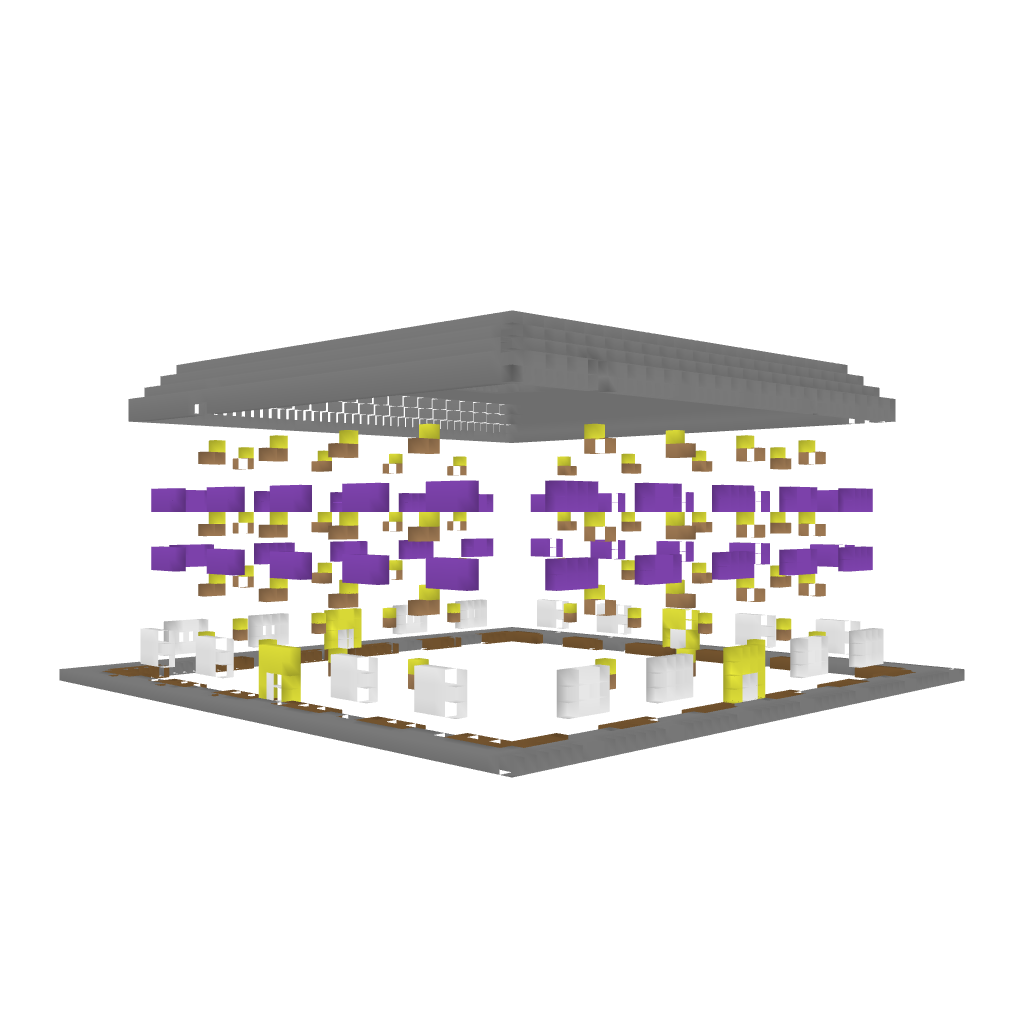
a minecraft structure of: Tom's - Department Store bad low quality